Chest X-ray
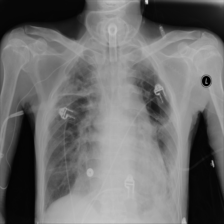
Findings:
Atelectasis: negative
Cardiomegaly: negative
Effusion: negative
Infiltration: negative
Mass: negative
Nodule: negative
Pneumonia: negative
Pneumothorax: negative
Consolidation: negative
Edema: negative
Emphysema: negative
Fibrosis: negative
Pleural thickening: negative
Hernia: negative